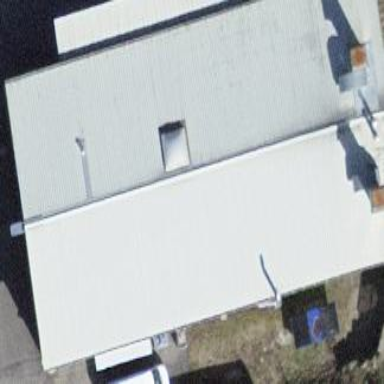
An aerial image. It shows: Building with tile roof.